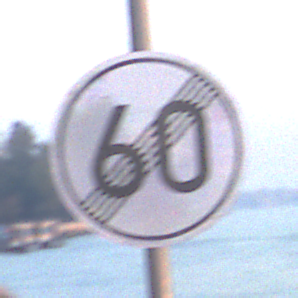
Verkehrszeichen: EndeGeschwindigkeit60
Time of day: SunriseSunset
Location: Outdoor (Urban)
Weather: Clear
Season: NotSpecified
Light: Natural